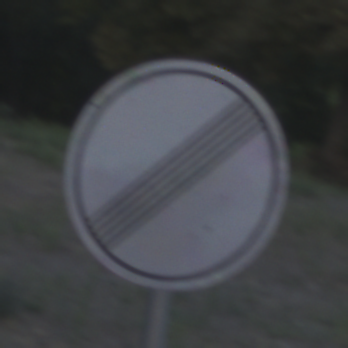
Verkehrszeichen: EndeSaemtlicherBegrenzungen
Umgebung: Outdoor, Urban
Tageszeit: SunriseSunset
Wetter: Clear
Licht: Natural
Jahreszeit: NotSpecified
Kontrast: LowContrast